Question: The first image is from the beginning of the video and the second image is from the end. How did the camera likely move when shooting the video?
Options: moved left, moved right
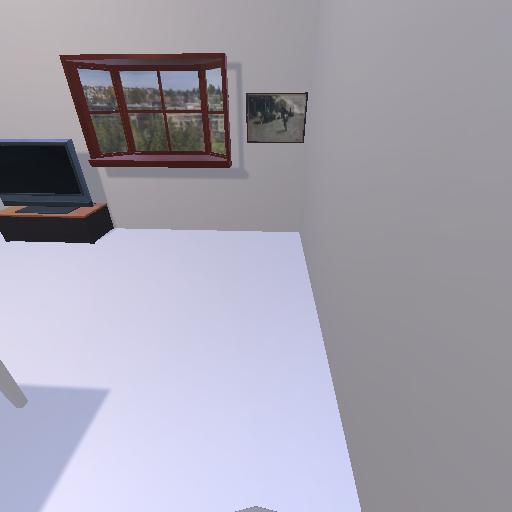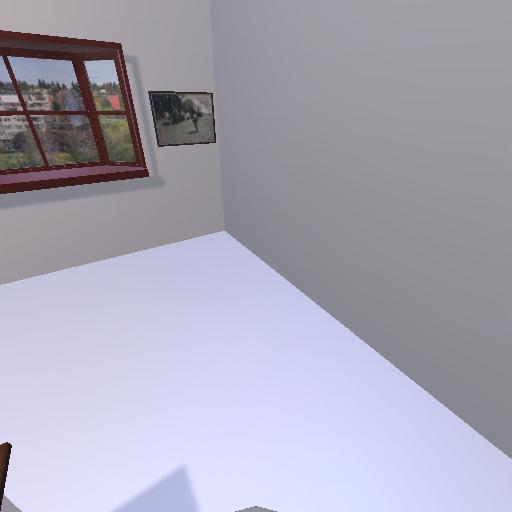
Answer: moved left